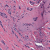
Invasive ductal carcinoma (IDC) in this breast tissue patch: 1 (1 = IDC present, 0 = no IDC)